Question: I've been struggling with the shadow mapping for two days (with JOGL), yet still couldn't make it work. Now I just want to render a very simple shadow map (grass), where closer looks brighter and further looks darker, from the view of the light point.
Here is my code:
'''
//setting up buffers
gl.glGenFramebuffers(1, framebuff);
gl.glBindFramebuffer(GL4.GL_FRAMEBUFFER, framebuff.get(0));
gl.glGenTextures(2, textureBuff);
gl.glBindTexture(GL4.GL_TEXTURE_2D, textureBuff.get(0));
gl.glTexStorage2D(GL4.GL_TEXTURE_2D, 1, GL4.GL_R32F, displayWidth, displayHeight);
gl.glTexParameteri(GL4.GL_TEXTURE_2D, GL4.GL_TEXTURE_MAG_FILTER, GL4.GL_LINEAR);
gl.glTexParameteri(GL4.GL_TEXTURE_2D, GL4.GL_TEXTURE_MIN_FILTER, GL4.GL_LINEAR_MIPMAP_LINEAR);
gl.glFramebufferTexture(GL4.GL_FRAMEBUFFER, GL4.GL_COLOR_ATTACHMENT0, textureBuff.get(0), 0);
gl.glBindTexture(GL4.GL_TEXTURE_2D, textureBuff.get(1));
gl.glTexStorage2D(GL4.GL_TEXTURE_2D, 1, GL4.GL_DEPTH_COMPONENT32F, displayWidth, displayHeight);
gl.glTexParameteri(GL4.GL_TEXTURE_2D, GL4.GL_TEXTURE_MAG_FILTER, GL4.GL_LINEAR);
gl.glTexParameteri(GL4.GL_TEXTURE_2D, GL4.GL_TEXTURE_MIN_FILTER, GL4.GL_LINEAR_MIPMAP_LINEAR);
gl.glTexParameteri(GL4.GL_TEXTURE_2D, GL4.GL_TEXTURE_COMPARE_MODE, GL4.GL_COMPARE_REF_TO_TEXTURE);
gl.glTexParameteri(GL4.GL_TEXTURE_2D, GL4.GL_TEXTURE_COMPARE_FUNC, GL4.GL_LEQUAL);
gl.glFramebufferTexture(GL4.GL_FRAMEBUFFER, GL4.GL_DEPTH_ATTACHMENT, textureBuff.get(1), 0);
gl.glDrawBuffer(GL4.GL_NONE);
if(gl.glCheckFramebufferStatus(GL4.GL_FRAMEBUFFER) != GL4.GL_FRAMEBUFFER_COMPLETE)
System.out.println(gl.glCheckFramebufferStatus(GL4.GL_FRAMEBUFFER));
'''
Vertex shader:
'''
"#version 430
" +
"layout (location = 3) uniform mat4 mvMatrix;
" +
"layout (location = 4) uniform mat4 proMatrix;
" +
"layout (location = 0) in vec4 position;
" +
"
" +
"void main(void)
" +
"{
" +
" randomize position...
" +
"
" +
" gl_Position = proMatrix * mvMatrix * position;
" +
"}"
'''
Fragment shader code:
'''
"#version 430
" +
"out vec4 output_color;
" +
"void main(void)
" +
"{
" +
" output_color = vec4(gl_FragCoord.z);
" +
"}"
'''
drawing command (not sure if it's correct):
'''
//gl.glBindFramebuffer(GL4.GL_FRAMEBUFFER, framebuff.get(0));
gl.glViewport(0, 0, displayWidth, displayWidth);
gl.glEnable(GL4.GL_POLYGON_OFFSET_FILL);
gl.glPolygonOffset(2.0f, 4.0f);
/*IntBuffer frameType = GLBuffers.newDirectIntBuffer(1);
frameType.put(GL4.GL_COLOR_ATTACHMENT0);
gl.glDrawBuffers(1, frameType);
gl.glClearBufferfv(GL4.GL_COLOR, 0, new float[] {0, 0, 0}, 0);
gl.glClearDepth(1.0f);*/
setupMVPMatrix();
gl.glBindVertexArray(vaoBuff.get(0));
gl.glUseProgram(shaderProgram);
gl.glDrawArraysInstanced(GL4.GL_TRIANGLE_STRIP, 0, 5, 512 * 512);
gl.glDisable(GL4.GL_POLYGON_OFFSET_FILL);
//gl.glBindFramebuffer(GL4.GL_FRAMEBUFFER, 0);
'''
added:
when I comment the glBindFramebuffer(), the grass appears correctly with the white color (from the light point of view, which shows the matrix should be correct).

But if I call glBindFramebuffer() with depth test enabled, everything just disappeared while I expect the closer grass to be brighter and further grass to be darker.(also checked the framebuffer status, nothing wrong)
Any help?
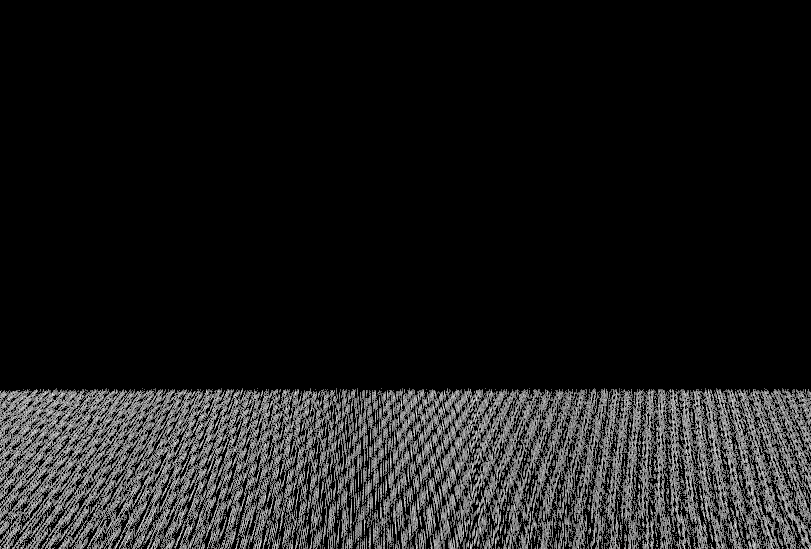
Answer: Fixed, I didn't understand the meaning of off-screen rendering at the beginning. Just render the depth value stored in the texture into the default framebuffer for display, and everything work just fine. I can't believe I spent 5 days on this.

'''
gl.glBindFramebuffer(GL4.GL_FRAMEBUFFER, framebuff.get(0));
draw scene...(storing the depth value into the depth texture)
gl.glBindFramebuffer(GL4.GL_FRAMEBUFFER, 0);
draw scene...(comparing with the depth texture stored)
'''